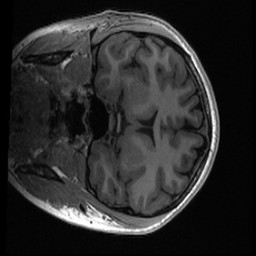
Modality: T1w
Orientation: coronal
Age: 18
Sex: female